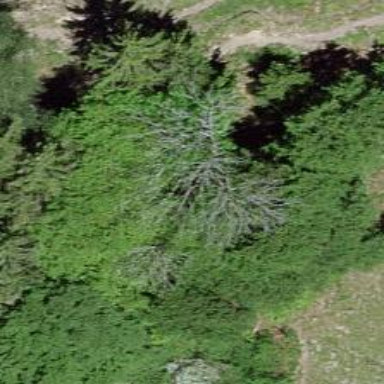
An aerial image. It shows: Forest with mixed types of leaves.